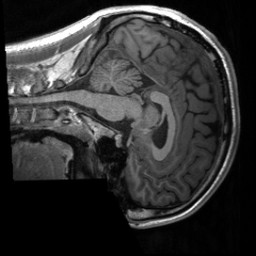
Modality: T1w
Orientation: sagittal
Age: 22
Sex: male
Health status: healthy
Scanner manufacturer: siemens
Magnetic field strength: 3 T
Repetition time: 2 s
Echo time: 0.00232 s